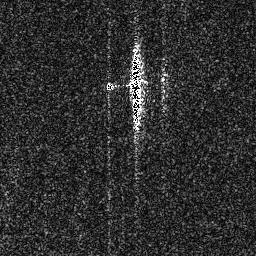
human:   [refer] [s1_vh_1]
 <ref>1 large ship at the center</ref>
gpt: <box>[[49, 16, 57, 51, 0]]</box>